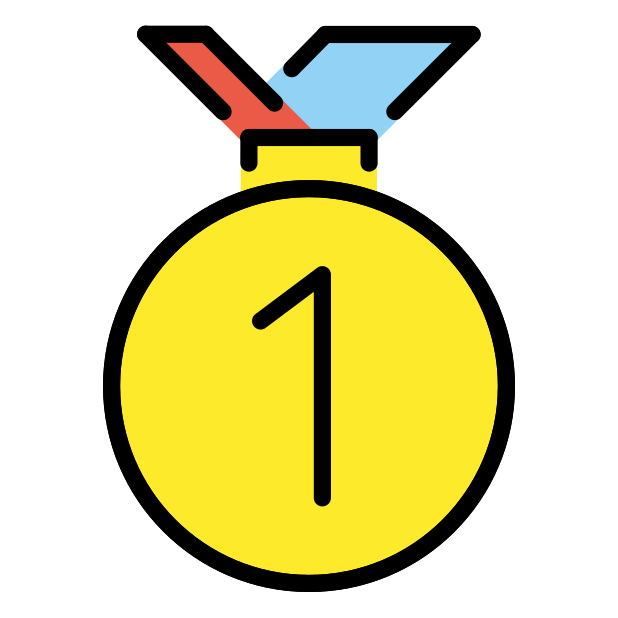
Emoji: 🥇
Name: first place medal
Unicode: 0x1f947